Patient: sex M, age 52
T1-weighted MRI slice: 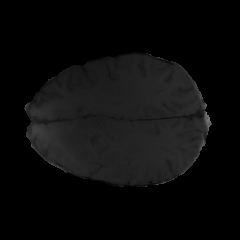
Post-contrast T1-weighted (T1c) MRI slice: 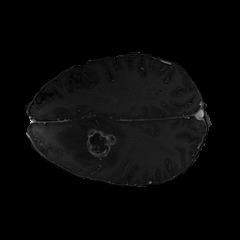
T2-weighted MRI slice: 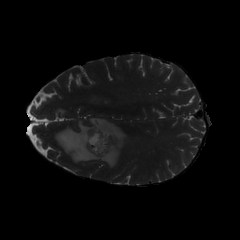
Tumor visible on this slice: yes
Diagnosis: Glioblastoma, IDH-wildtype
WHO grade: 4